Question: I have a table using bootstrap stylesheet, and it have come impossible to make make cells wrap correctly to text a Chrome. Anyway, it works perfect on IE and Firefox. You can see it here:
'''
<form action="todos" method="post">
<table class="table" border="1"> // Normal table using bootstrap stylesheet
<thead>
<tr>
<th>asdf</th>
<th>asdf<th>
...
</tr>
</thead>
<tbody>
<tr>
...
</tbody>
'''

Any idea what am I doing wrong?
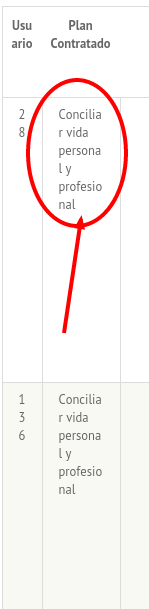
Answer: It's look like using word-wrap: break-word; Try to set:
'''
table td {
word-wrap: normal;
}
'''